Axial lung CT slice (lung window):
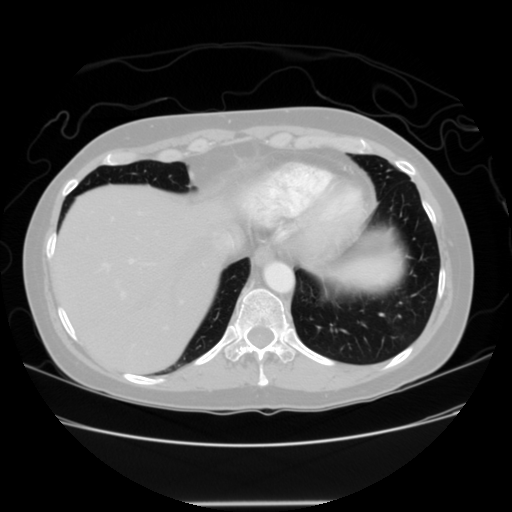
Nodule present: no